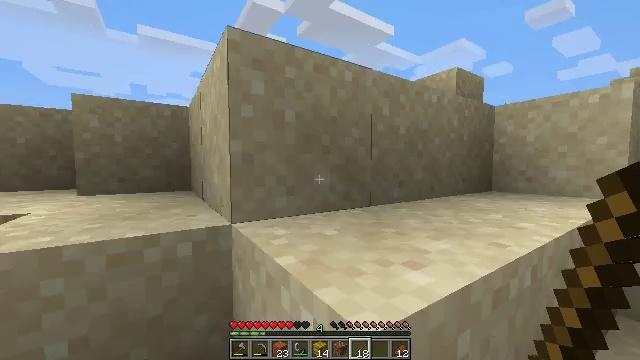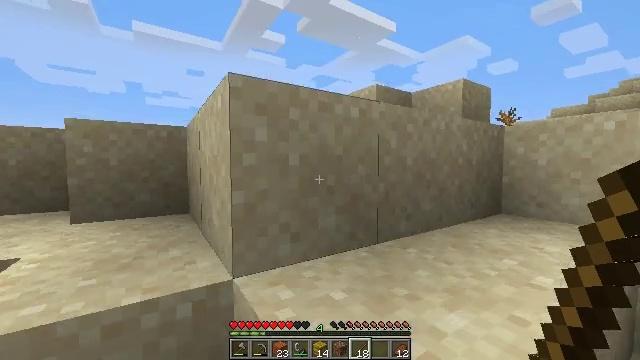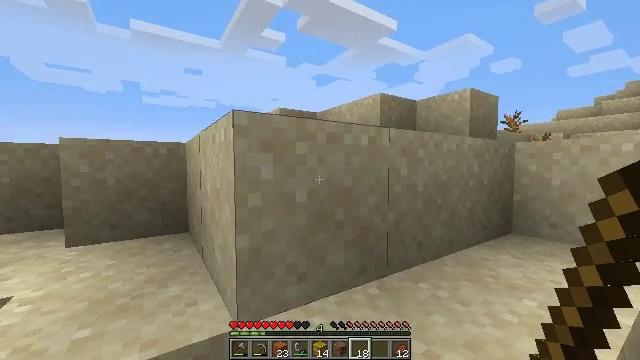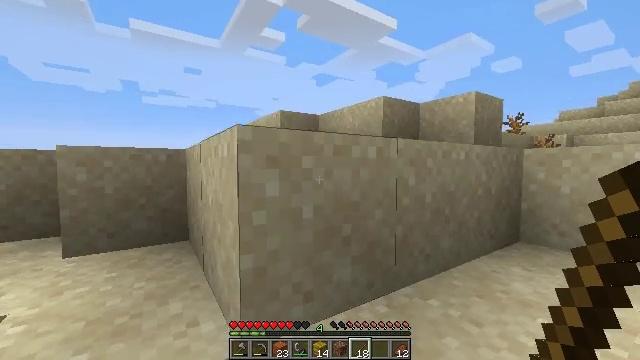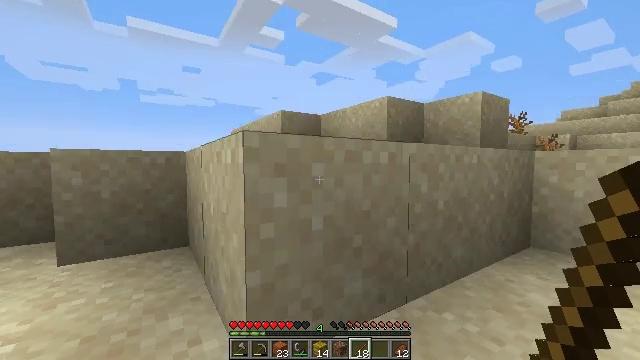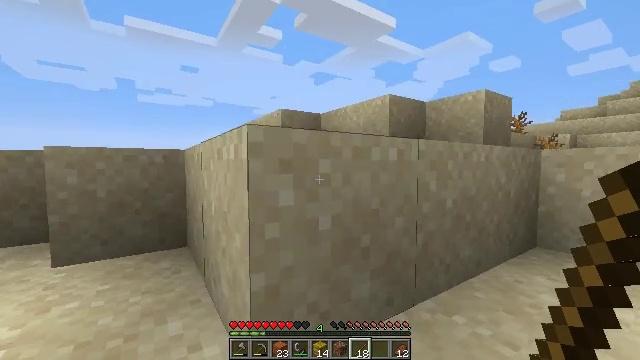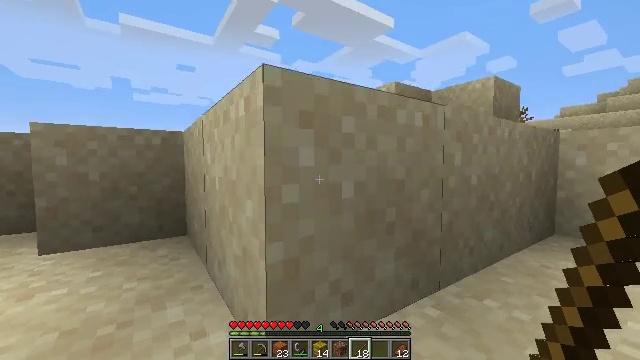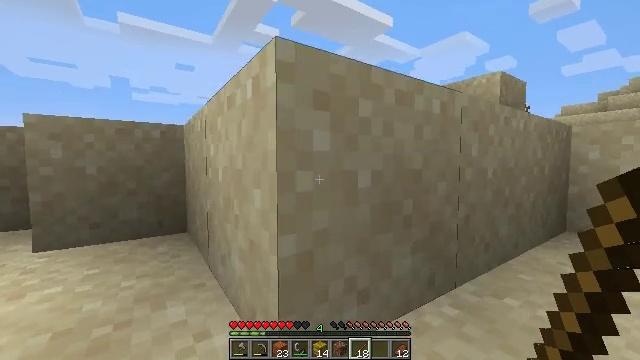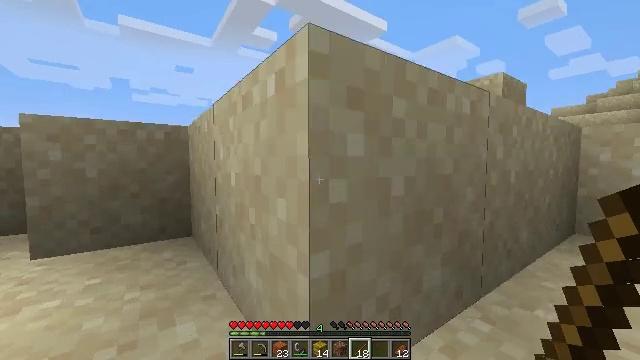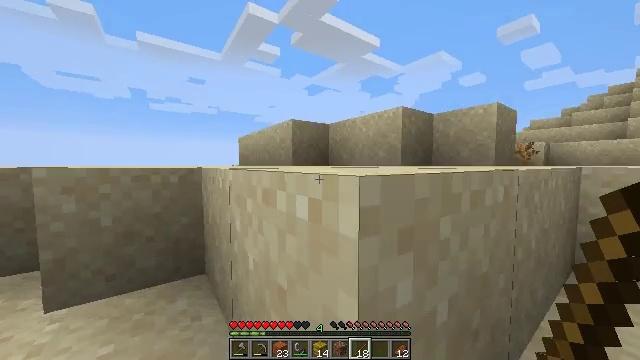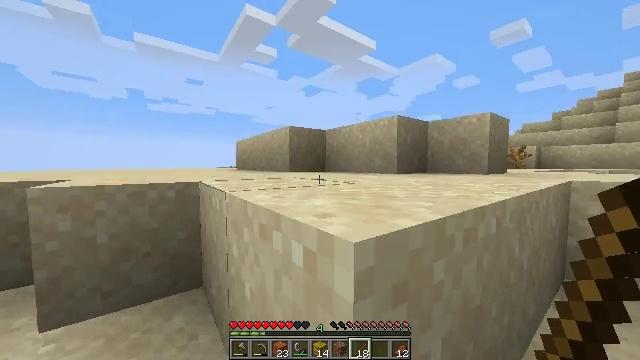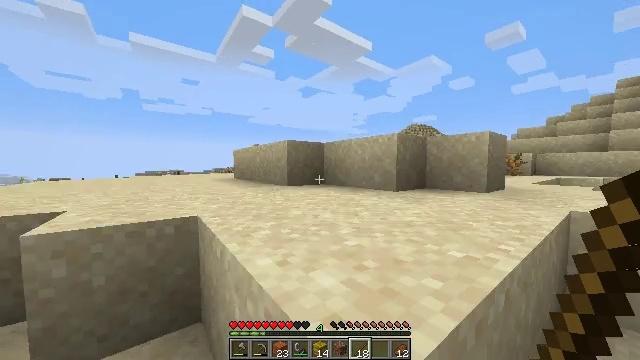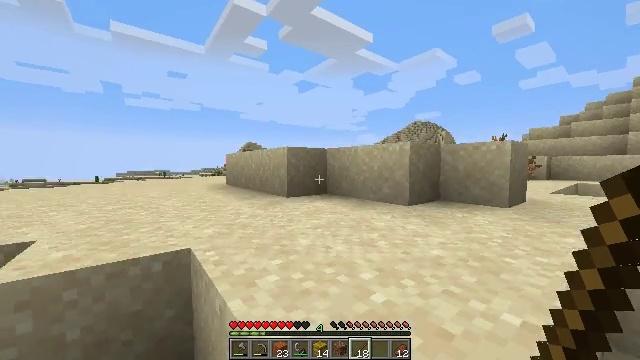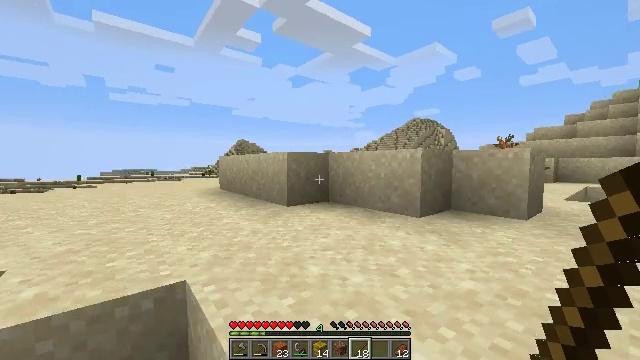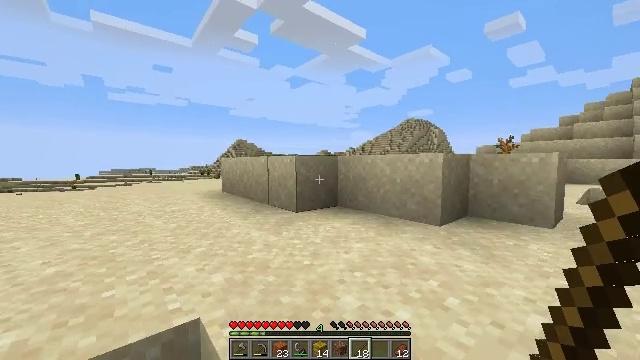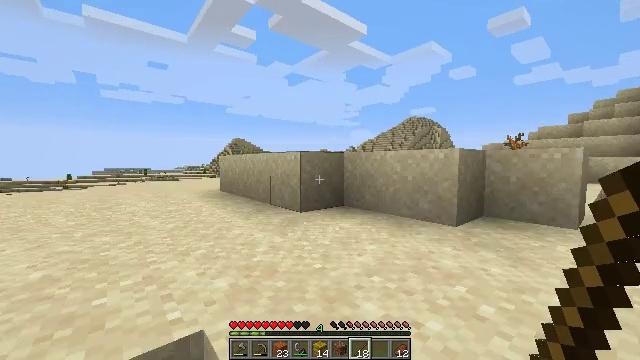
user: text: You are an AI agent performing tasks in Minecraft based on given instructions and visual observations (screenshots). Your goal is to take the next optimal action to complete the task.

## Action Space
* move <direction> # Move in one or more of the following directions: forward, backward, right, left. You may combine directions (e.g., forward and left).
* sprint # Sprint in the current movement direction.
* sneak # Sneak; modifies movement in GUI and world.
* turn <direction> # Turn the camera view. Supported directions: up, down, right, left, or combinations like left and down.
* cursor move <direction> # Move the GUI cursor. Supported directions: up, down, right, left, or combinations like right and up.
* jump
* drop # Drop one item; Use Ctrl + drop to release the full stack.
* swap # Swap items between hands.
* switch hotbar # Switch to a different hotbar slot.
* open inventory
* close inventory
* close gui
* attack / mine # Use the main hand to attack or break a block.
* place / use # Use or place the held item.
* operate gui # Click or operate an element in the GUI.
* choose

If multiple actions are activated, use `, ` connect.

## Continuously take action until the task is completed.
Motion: motion action
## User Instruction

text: Collect the dead bush from dry areas.
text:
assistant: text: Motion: move forward, sprint, jump
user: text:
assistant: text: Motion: move forward, sprint, jump
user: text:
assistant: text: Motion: move forward, sprint, jump
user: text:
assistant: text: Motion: move forward, sprint, jump
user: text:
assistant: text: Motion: move forward and move left, jump
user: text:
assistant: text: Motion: move forward and move left, jump
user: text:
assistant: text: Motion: move forward and move left, sprint, jump
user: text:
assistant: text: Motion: move forward and move left, sprint, jump
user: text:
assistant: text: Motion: move forward, sprint, jump
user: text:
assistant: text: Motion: move forward, sprint, jump
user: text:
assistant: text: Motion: move forward, sprint, jump
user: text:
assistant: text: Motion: move forward, jump
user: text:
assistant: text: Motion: move forward, turn right, jump
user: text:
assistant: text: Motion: move forward, jump
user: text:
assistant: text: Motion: move forward, sprint, jump
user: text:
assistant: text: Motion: move forward, sprint, jump
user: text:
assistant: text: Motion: move forward, sprint, jump
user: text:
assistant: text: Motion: move forward, sprint, jump
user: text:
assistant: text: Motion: move forward, sprint, jump
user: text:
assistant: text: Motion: move forward, sprint, jump
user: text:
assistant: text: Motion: move forward, sprint, jump
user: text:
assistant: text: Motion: move forward, sprint, jump
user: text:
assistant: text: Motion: move forward, sprint, jump
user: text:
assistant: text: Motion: move forward, sprint, jump
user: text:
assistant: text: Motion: move forward, sprint, jump
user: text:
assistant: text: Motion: move forward, sprint, jump
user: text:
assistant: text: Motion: move forward, sprint, jump
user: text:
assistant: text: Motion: move forward, sprint, jump
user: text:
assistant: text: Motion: move forward, sprint, turn down, jump
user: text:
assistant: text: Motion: move forward, sprint, jump